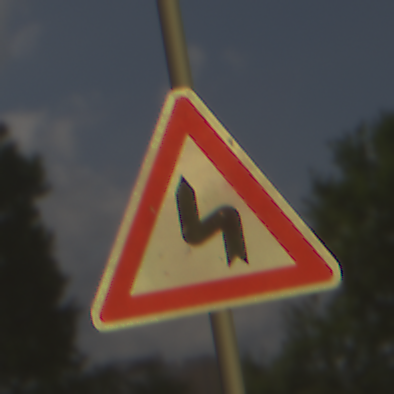
Verkehrszeichen: DoppelkurveZunaechstLinks
Umgebung: Outdoor, RoadRail
Tageszeit: Midday
Wetter: PartlyCloudy
Licht: Natural
Jahreszeit: NotSpecified
Kontrast: HighContrast